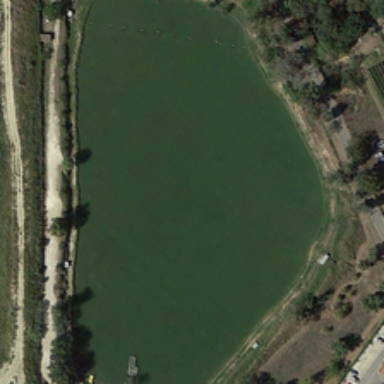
The pond is surrounded by green trees .